Question: I had operating exam a week a go and I faced the following question:

I solved the first part in this way :
2^32/2^12=2^20 * 4 =4* 2^20 size of page table
First I want to see if my answer is right? then for the second part I have no Idea how to solve it I read chapter 8 of operating system concept but could not get any idea how to solve it...
Can anyone help?
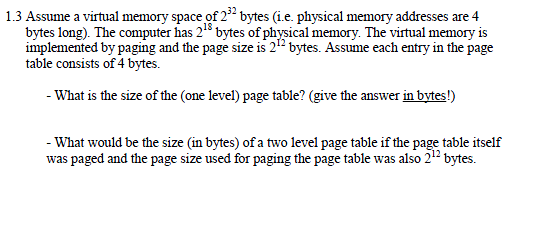
Answer: The question talks about two cases:
1st Case: When single level paging is enabled (1st Question)
2nd Case: When two level paging is enabled (2nd question)
(Refer <URL>
Now, to get the size of page-table we need and and we multiply it to get size of page table.
Given, Size of page-table entry - 4 Bytes
For
Given, Size of virtual memory: 2^32 bytes
Size of each page: 2^12 bytes
So, Max number of pages that virtual mermory can allocate: 2^(32-12) -
This means, in a case of single level paging page table will consists of 2^20 page table entries.
Currently, we have number of page table entries and size of each page table entry which consitute size of single level page-table i.e
'''
**2^20(page-table entries) * 4 ( size of each page-table entry in bytes)**
'''
The statement says that page-size used for paging the page-table is 2^12 bytes which means single-level page-table is further divided into blocks of 2^12 bytes each which means after dividing the page-table into 2^12 bytes blocks we, get
'''
( 2^20 * 4 ( size of page table ) ) / ( 2 ^ 12 ( block size) ) = 2 ^ 10 page-tables
'''
2^10 page tables can be formed at maximum.
To, find the size of 2nd level page table we need numer of entries and size of each page-table entry.
Number of entries are 2 ^ 10 as found above.
Size of each page table entry will be 10 bits which has to be converted into bytes, so we have to make it 16 bits to make it two bytes and size of second page - table will be
'''
2 ^ 10 * 2
'''
This is the answer to the second question